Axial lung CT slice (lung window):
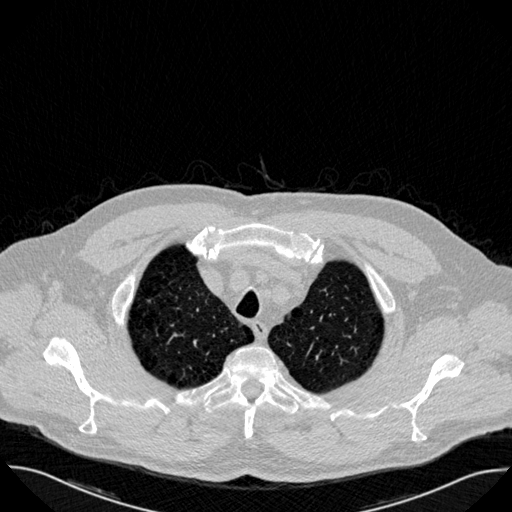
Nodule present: no